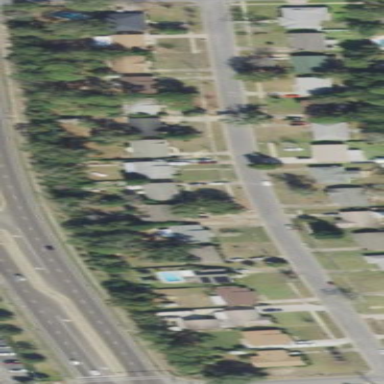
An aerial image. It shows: This residential area consists of single-family homes.